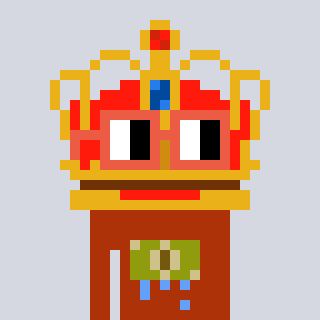
a pixel art character with square orange glasses, a crown-shaped head and a hotbrown-colored body on a cool background